Current action and preconditions to check: trajectory_clear

Your task: For each precondition in the list above, predict whether it will hold at this action.

Consider the current scene as observed from the mobile robot's camera, and analyze the predicted future states of all dynamic agents (e.g., people, animals, vehicles, or any moving entities) within the NEXT SECOND.

IMPORTANT: Only answer "very likely" if you are absolutely certain—based on strong, clear evidence—that a dynamic agent will violate the precondition in the predicted future state. Do NOT answer "very likely" for unlikely, ambiguous, or low-probability risks.

Ask yourself for each precondition: Is there a high probability, with clear and convincing evidence, that the predicted future states of any dynamic agent will interfere with the predicted future state of the currently executing action within the NEXT SECOND, causing that precondition to fail?

Assess the risk level based on these predictions. Use "likely" or "very likely" if motions create a clear risk of interference.

Use "neutral" or "improbable" if agents are nearby but their predicted paths are clearly diverging or non-conflicting.

Failure Risk Categories: "very improbable", "improbable", "neutral", "likely", "very likely"

Answer Format: Output ONLY the probability_of_failure value from these categories: "very improbable", "improbable", "neutral", "likely", "very likely"

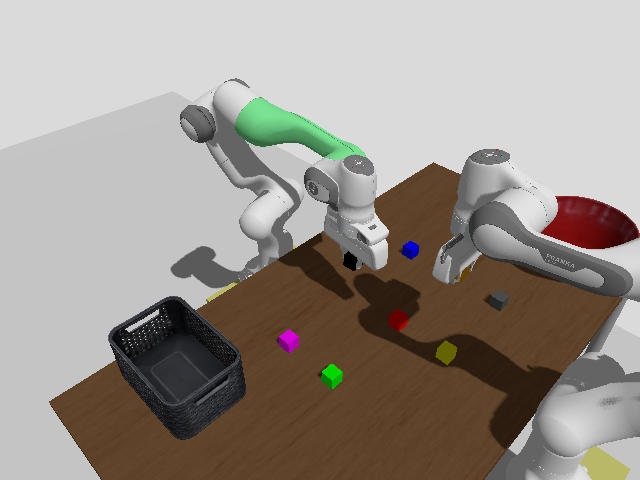

Answer: improbable